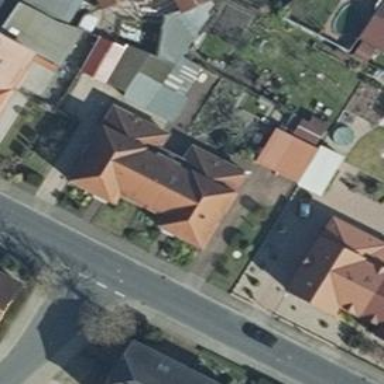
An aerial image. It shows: Simple house.